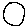
Label: circle